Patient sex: F
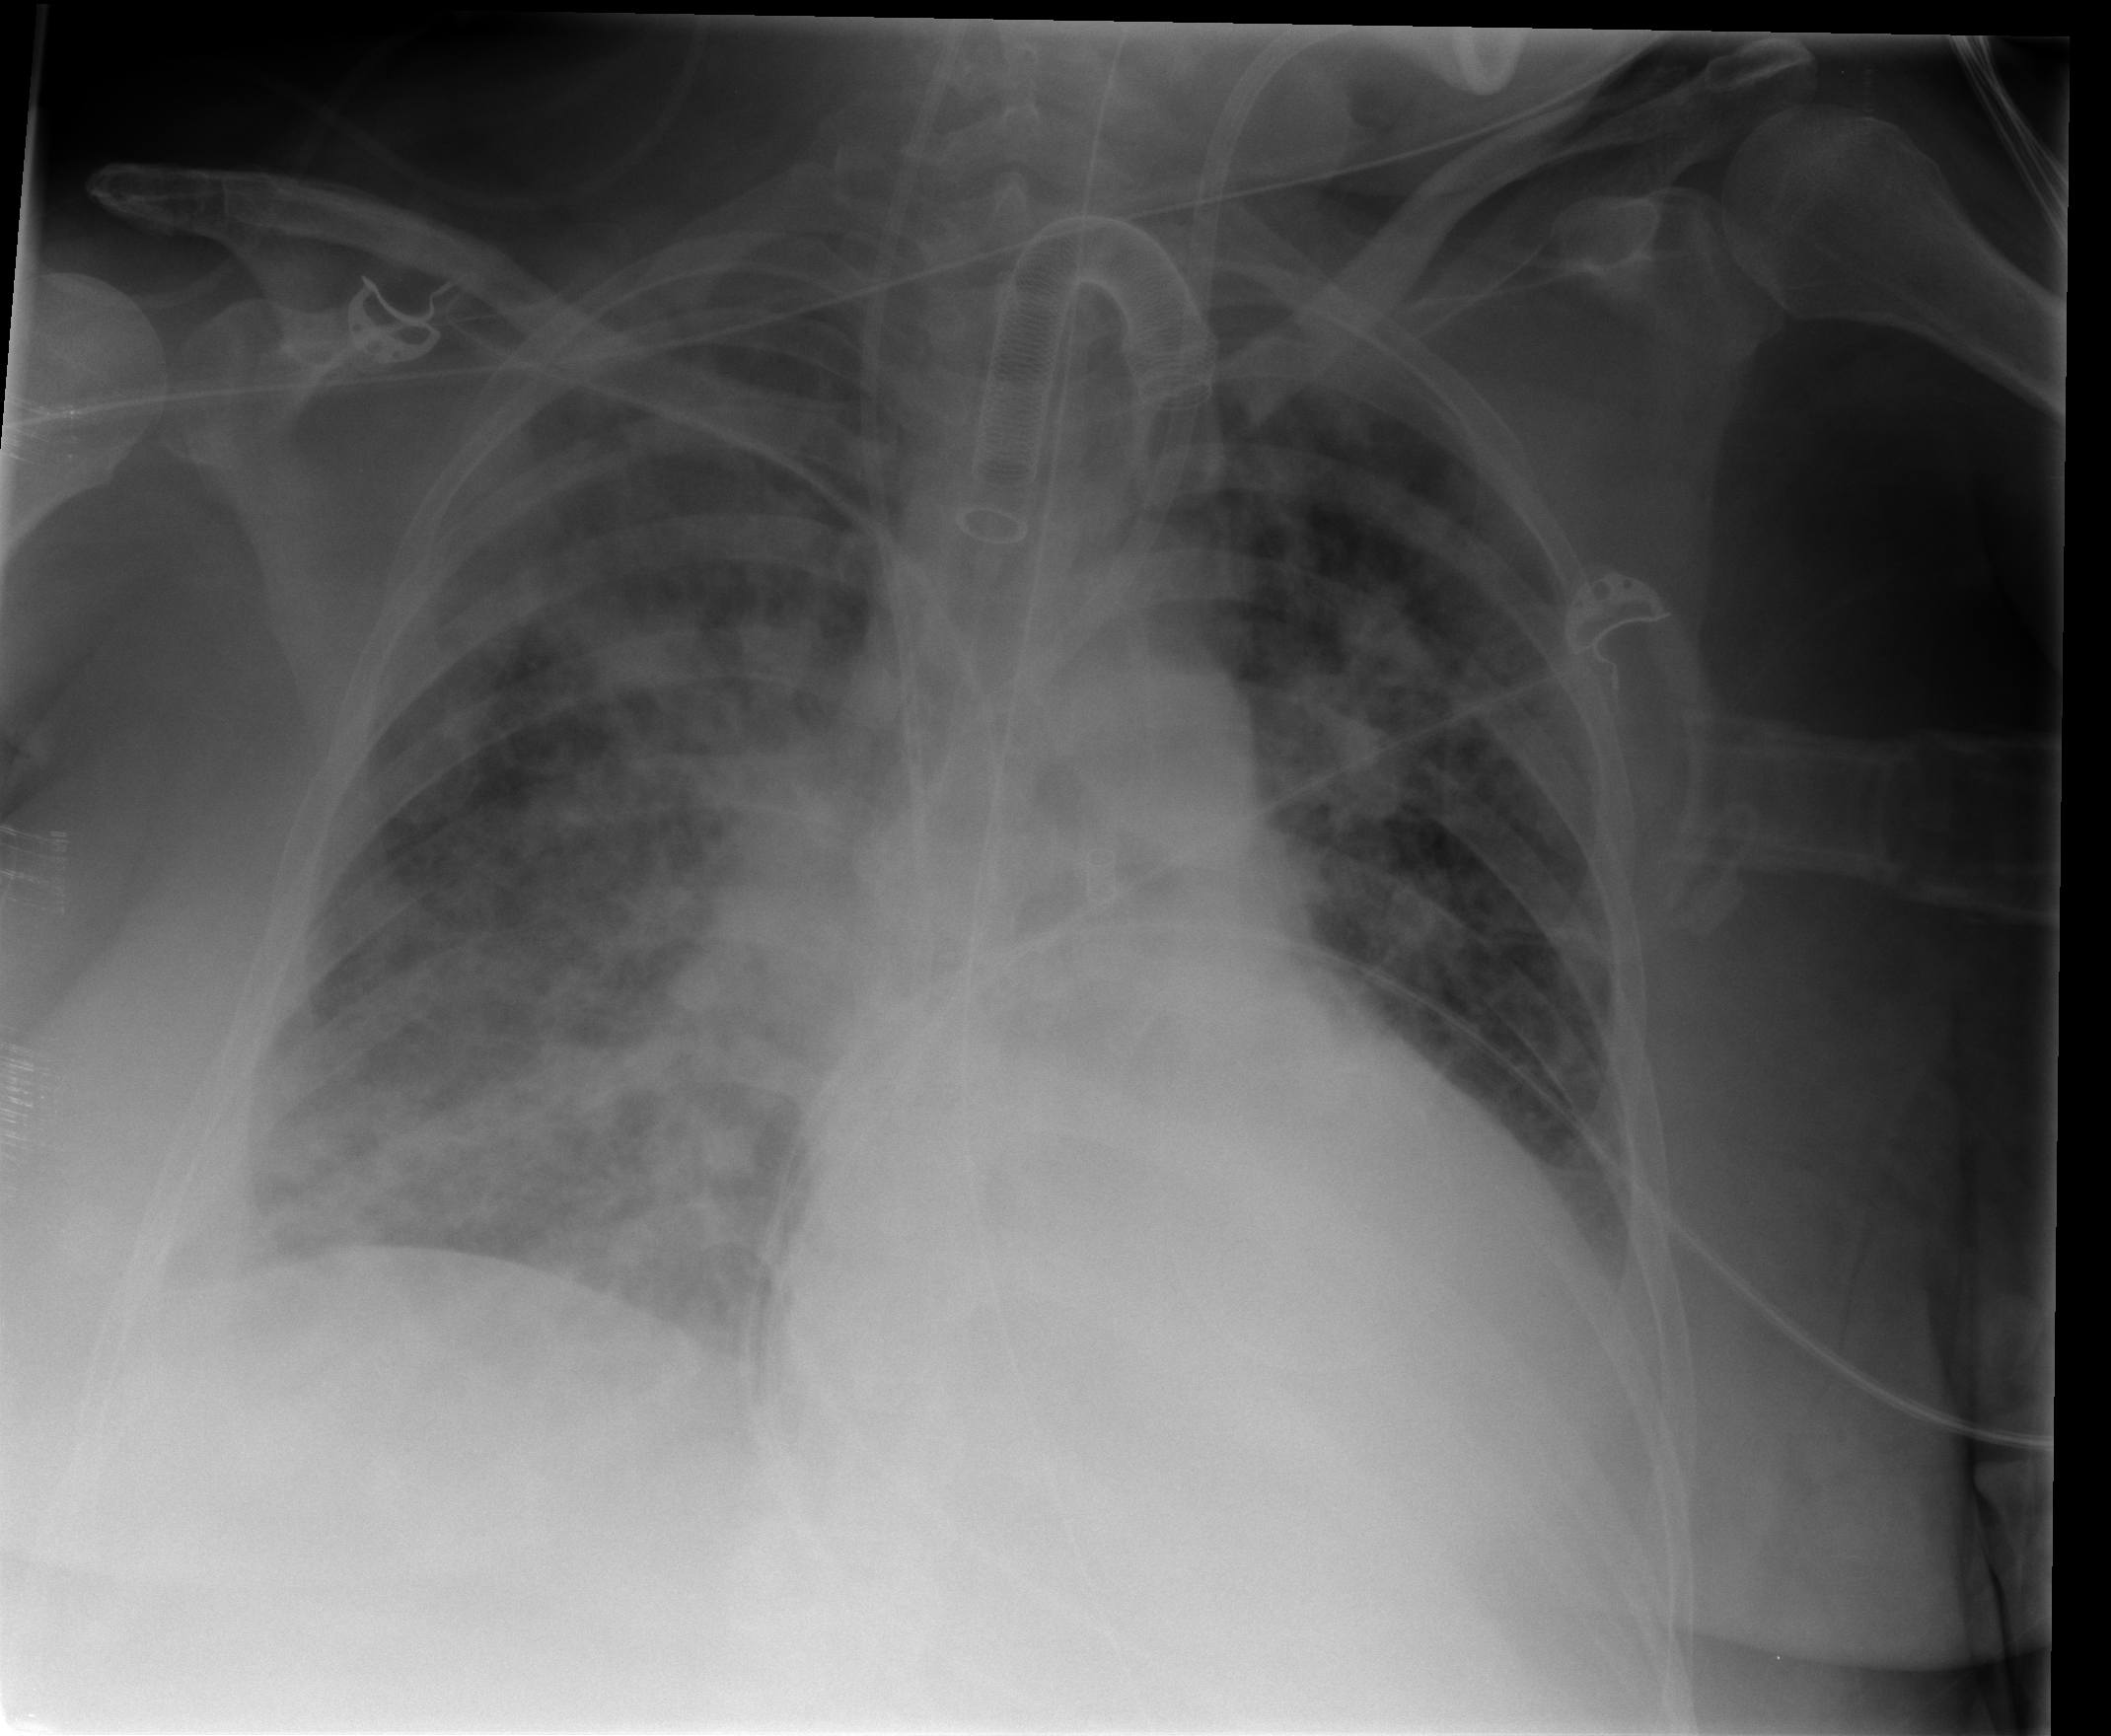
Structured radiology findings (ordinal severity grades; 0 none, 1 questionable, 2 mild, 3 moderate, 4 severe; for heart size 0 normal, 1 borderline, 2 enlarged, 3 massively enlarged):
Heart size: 2
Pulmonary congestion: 3
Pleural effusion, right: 3
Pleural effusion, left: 3
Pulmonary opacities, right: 3
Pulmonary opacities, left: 3
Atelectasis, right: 3
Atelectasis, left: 3